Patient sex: M
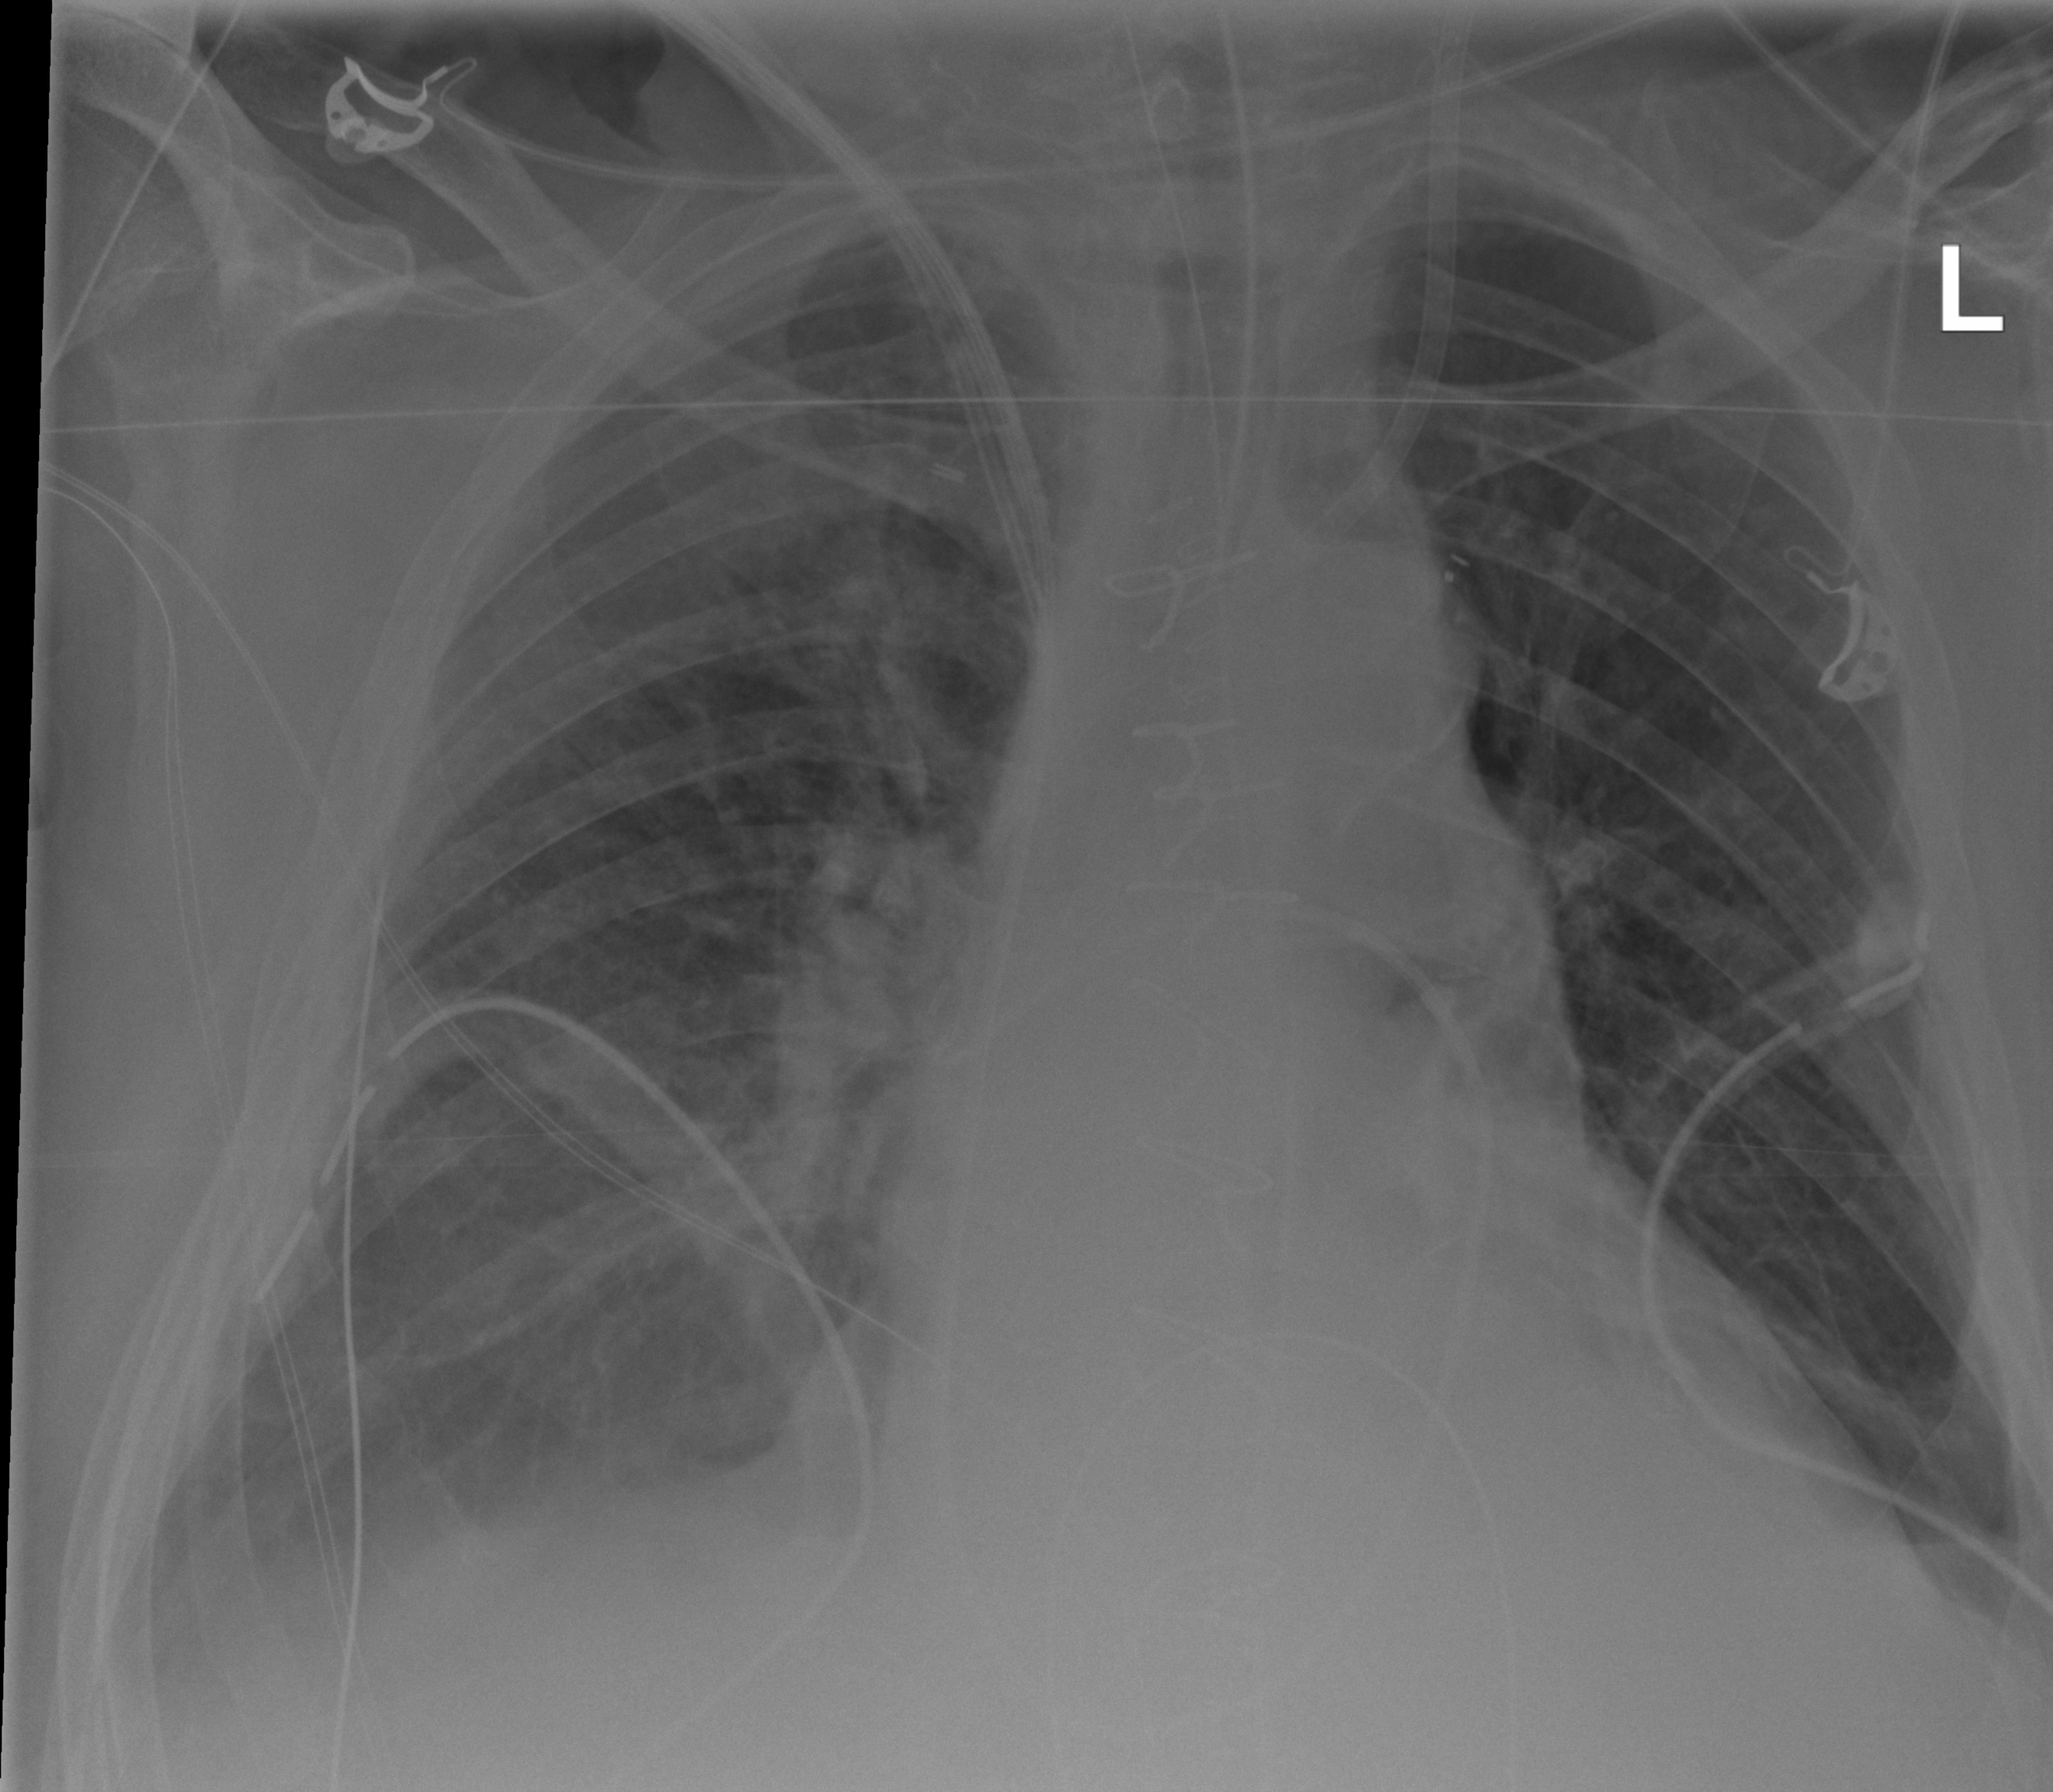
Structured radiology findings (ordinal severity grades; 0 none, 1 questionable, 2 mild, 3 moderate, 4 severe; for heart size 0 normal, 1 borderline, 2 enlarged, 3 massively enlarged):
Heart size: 2
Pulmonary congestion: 2
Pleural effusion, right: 2
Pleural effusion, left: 0
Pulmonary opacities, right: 2
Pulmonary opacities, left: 0
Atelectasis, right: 2
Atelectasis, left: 0